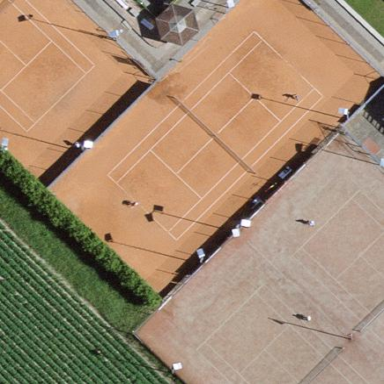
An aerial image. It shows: Sports centre with focus on tennis.